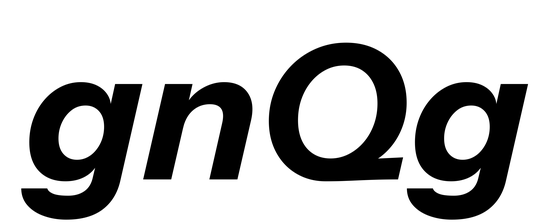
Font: InstrumentSans-Italic_Bold_Italic